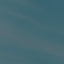
Label: SeaLake